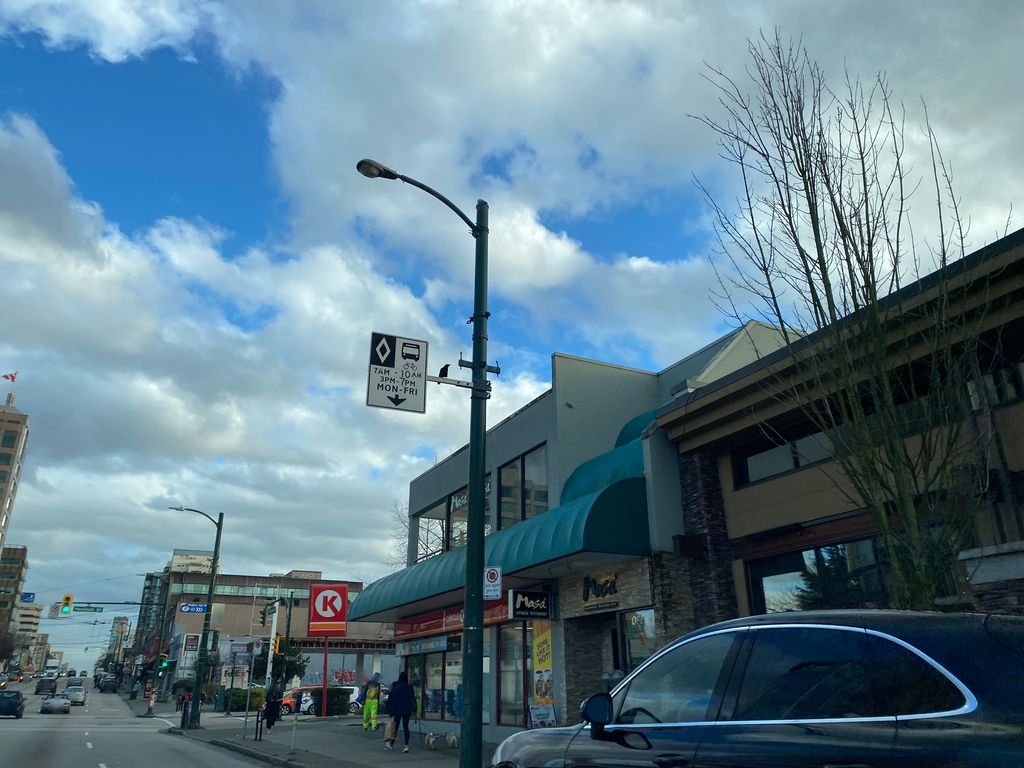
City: vancouver